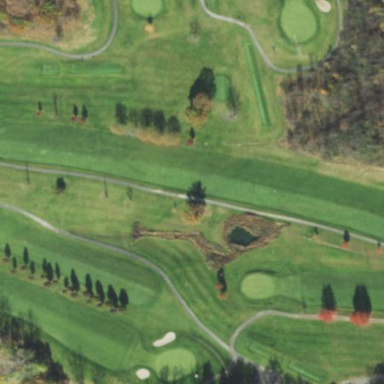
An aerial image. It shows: Grassy area designated as golf fairway.